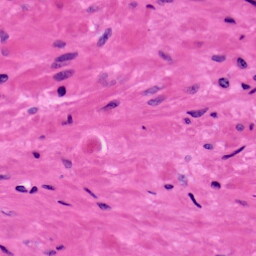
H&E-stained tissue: Prostate